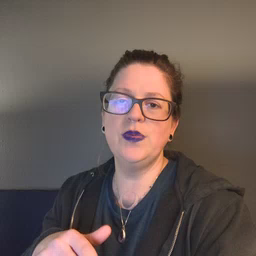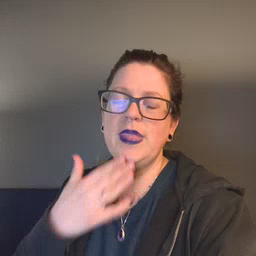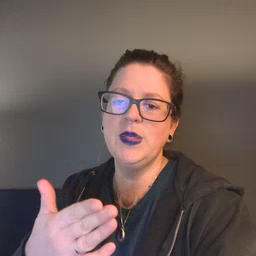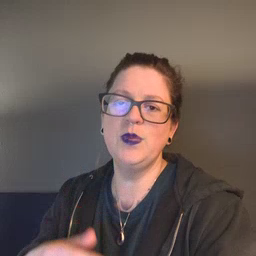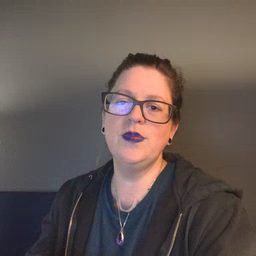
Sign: thankyou